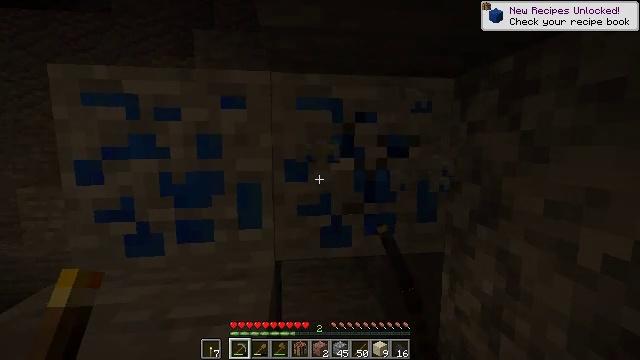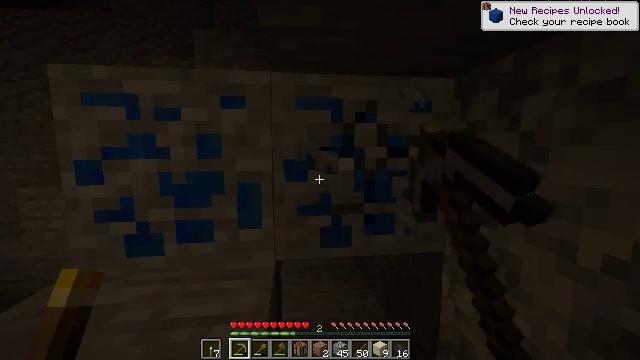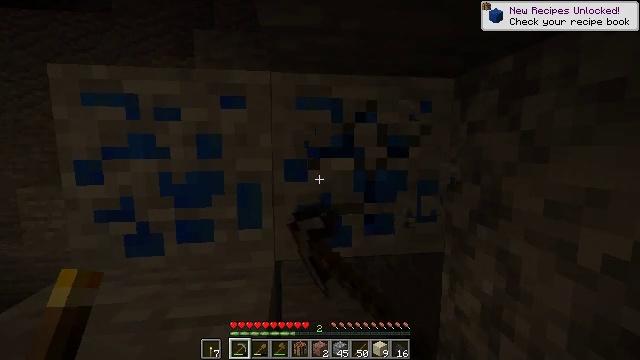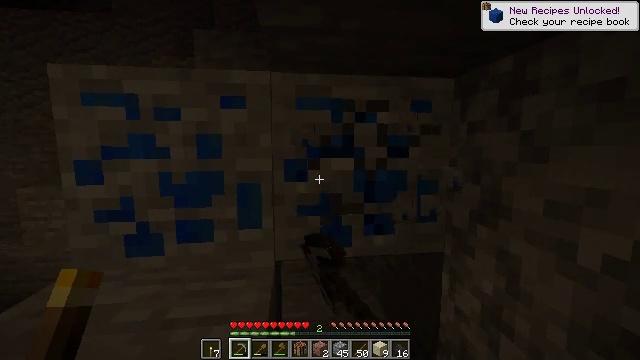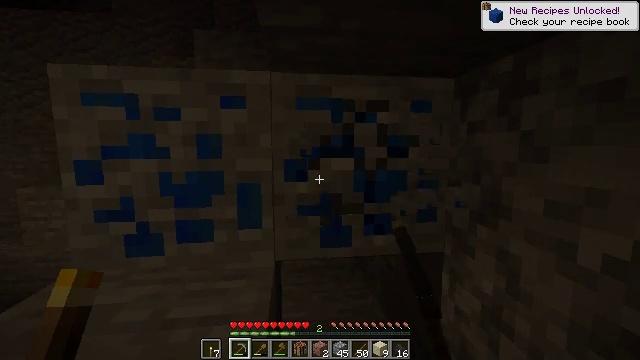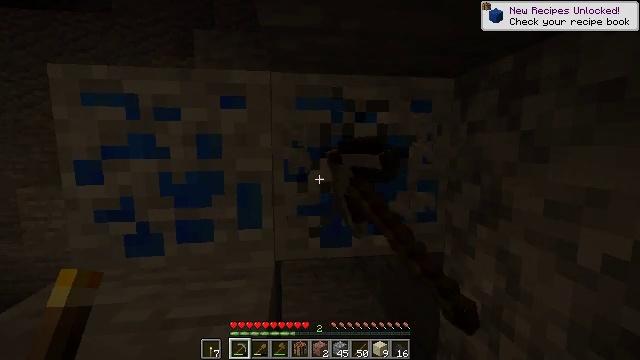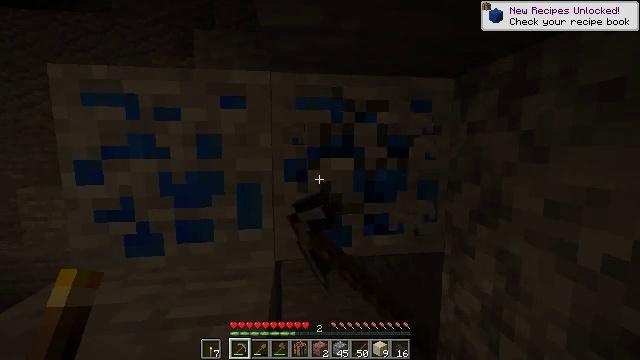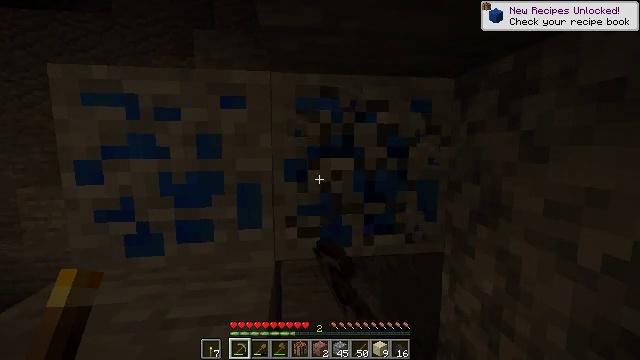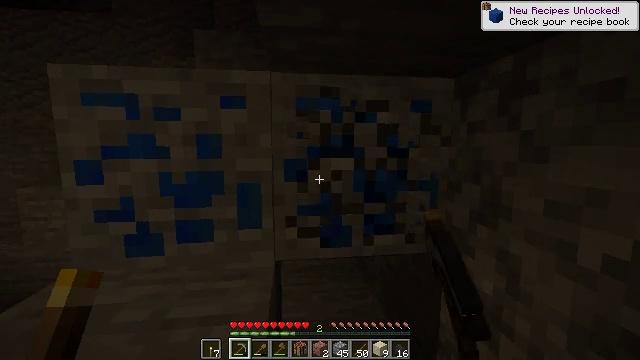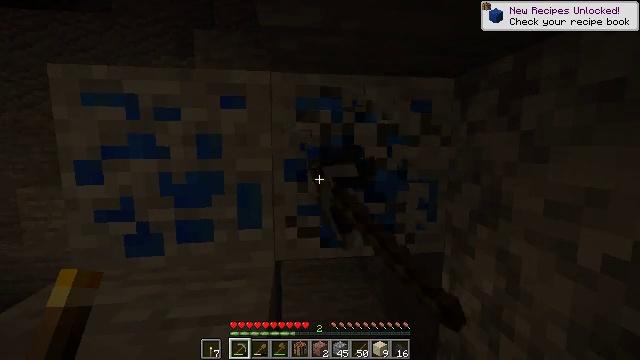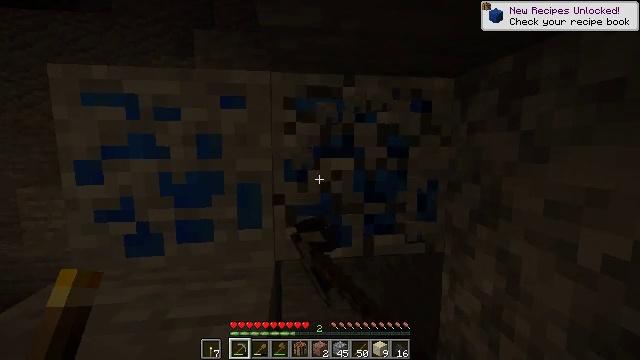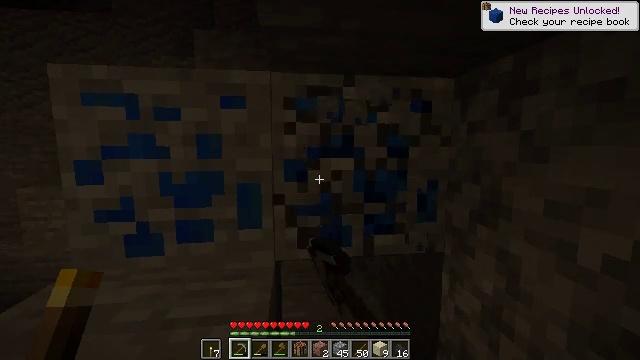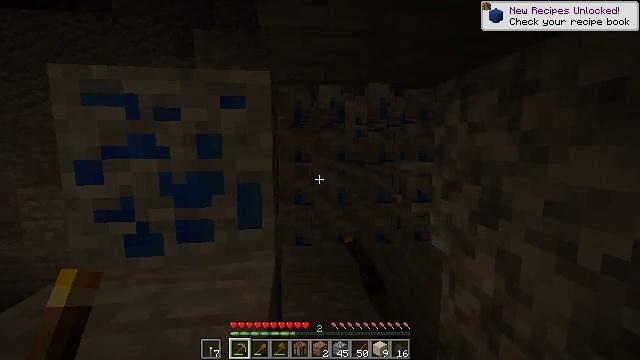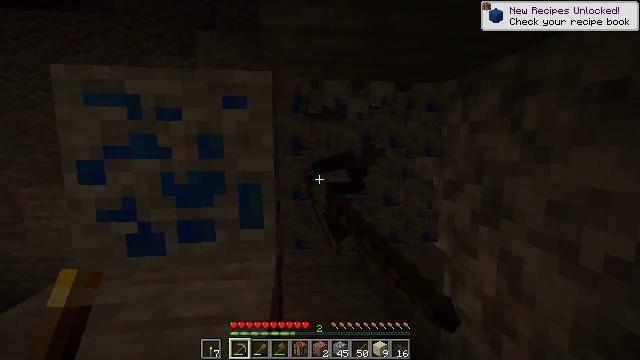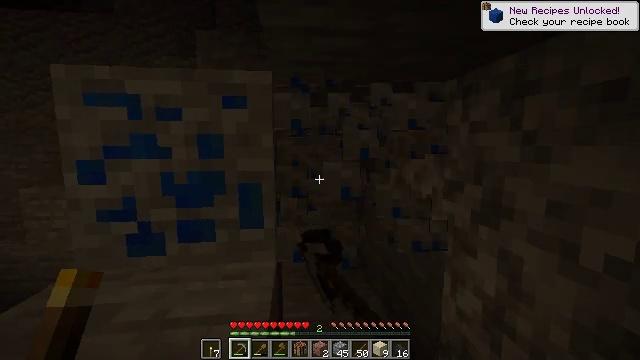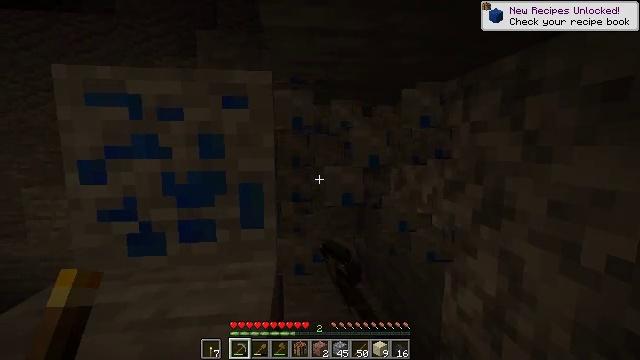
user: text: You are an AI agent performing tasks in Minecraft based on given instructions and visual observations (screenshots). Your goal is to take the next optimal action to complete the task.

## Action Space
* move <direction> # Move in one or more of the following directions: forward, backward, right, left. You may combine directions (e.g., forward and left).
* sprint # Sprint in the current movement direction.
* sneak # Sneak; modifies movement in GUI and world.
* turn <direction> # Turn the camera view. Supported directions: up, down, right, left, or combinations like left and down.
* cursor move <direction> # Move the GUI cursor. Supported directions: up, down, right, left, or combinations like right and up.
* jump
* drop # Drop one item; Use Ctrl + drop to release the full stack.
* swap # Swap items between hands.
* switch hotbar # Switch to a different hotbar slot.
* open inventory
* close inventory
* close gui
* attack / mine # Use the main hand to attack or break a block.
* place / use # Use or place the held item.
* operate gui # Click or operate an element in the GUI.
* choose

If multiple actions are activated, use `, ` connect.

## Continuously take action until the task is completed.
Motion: motion action
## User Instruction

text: Break lapis ore with a pickaxe.
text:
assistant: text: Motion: attack / mine
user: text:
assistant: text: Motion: attack / mine
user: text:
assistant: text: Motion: attack / mine
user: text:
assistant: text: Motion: attack / mine
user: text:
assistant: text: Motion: attack / mine
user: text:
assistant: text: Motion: attack / mine
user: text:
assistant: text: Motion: attack / mine
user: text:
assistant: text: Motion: attack / mine
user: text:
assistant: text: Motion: attack / mine
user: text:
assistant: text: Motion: attack / mine
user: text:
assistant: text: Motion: attack / mine
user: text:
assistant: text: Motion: attack / mine
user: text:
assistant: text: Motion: attack / mine
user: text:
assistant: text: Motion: attack / mine
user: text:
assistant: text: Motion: attack / mine
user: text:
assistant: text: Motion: attack / mine
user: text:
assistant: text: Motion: move forward, turn left, attack / mine
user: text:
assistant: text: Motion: move forward and move right, turn left, attack / mine
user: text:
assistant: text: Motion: move forward and move right, turn left, attack / mine
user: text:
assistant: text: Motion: move forward, turn left, attack / mine
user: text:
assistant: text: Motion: turn left, attack / mine
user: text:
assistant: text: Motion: attack / mine
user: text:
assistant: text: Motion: turn left, attack / mine
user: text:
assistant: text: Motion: turn left, attack / mine
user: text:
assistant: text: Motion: attack / mine
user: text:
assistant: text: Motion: attack / mine
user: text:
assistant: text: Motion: attack / mine
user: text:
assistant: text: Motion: attack / mine
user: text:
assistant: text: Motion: attack / mine
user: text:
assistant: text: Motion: attack / mine